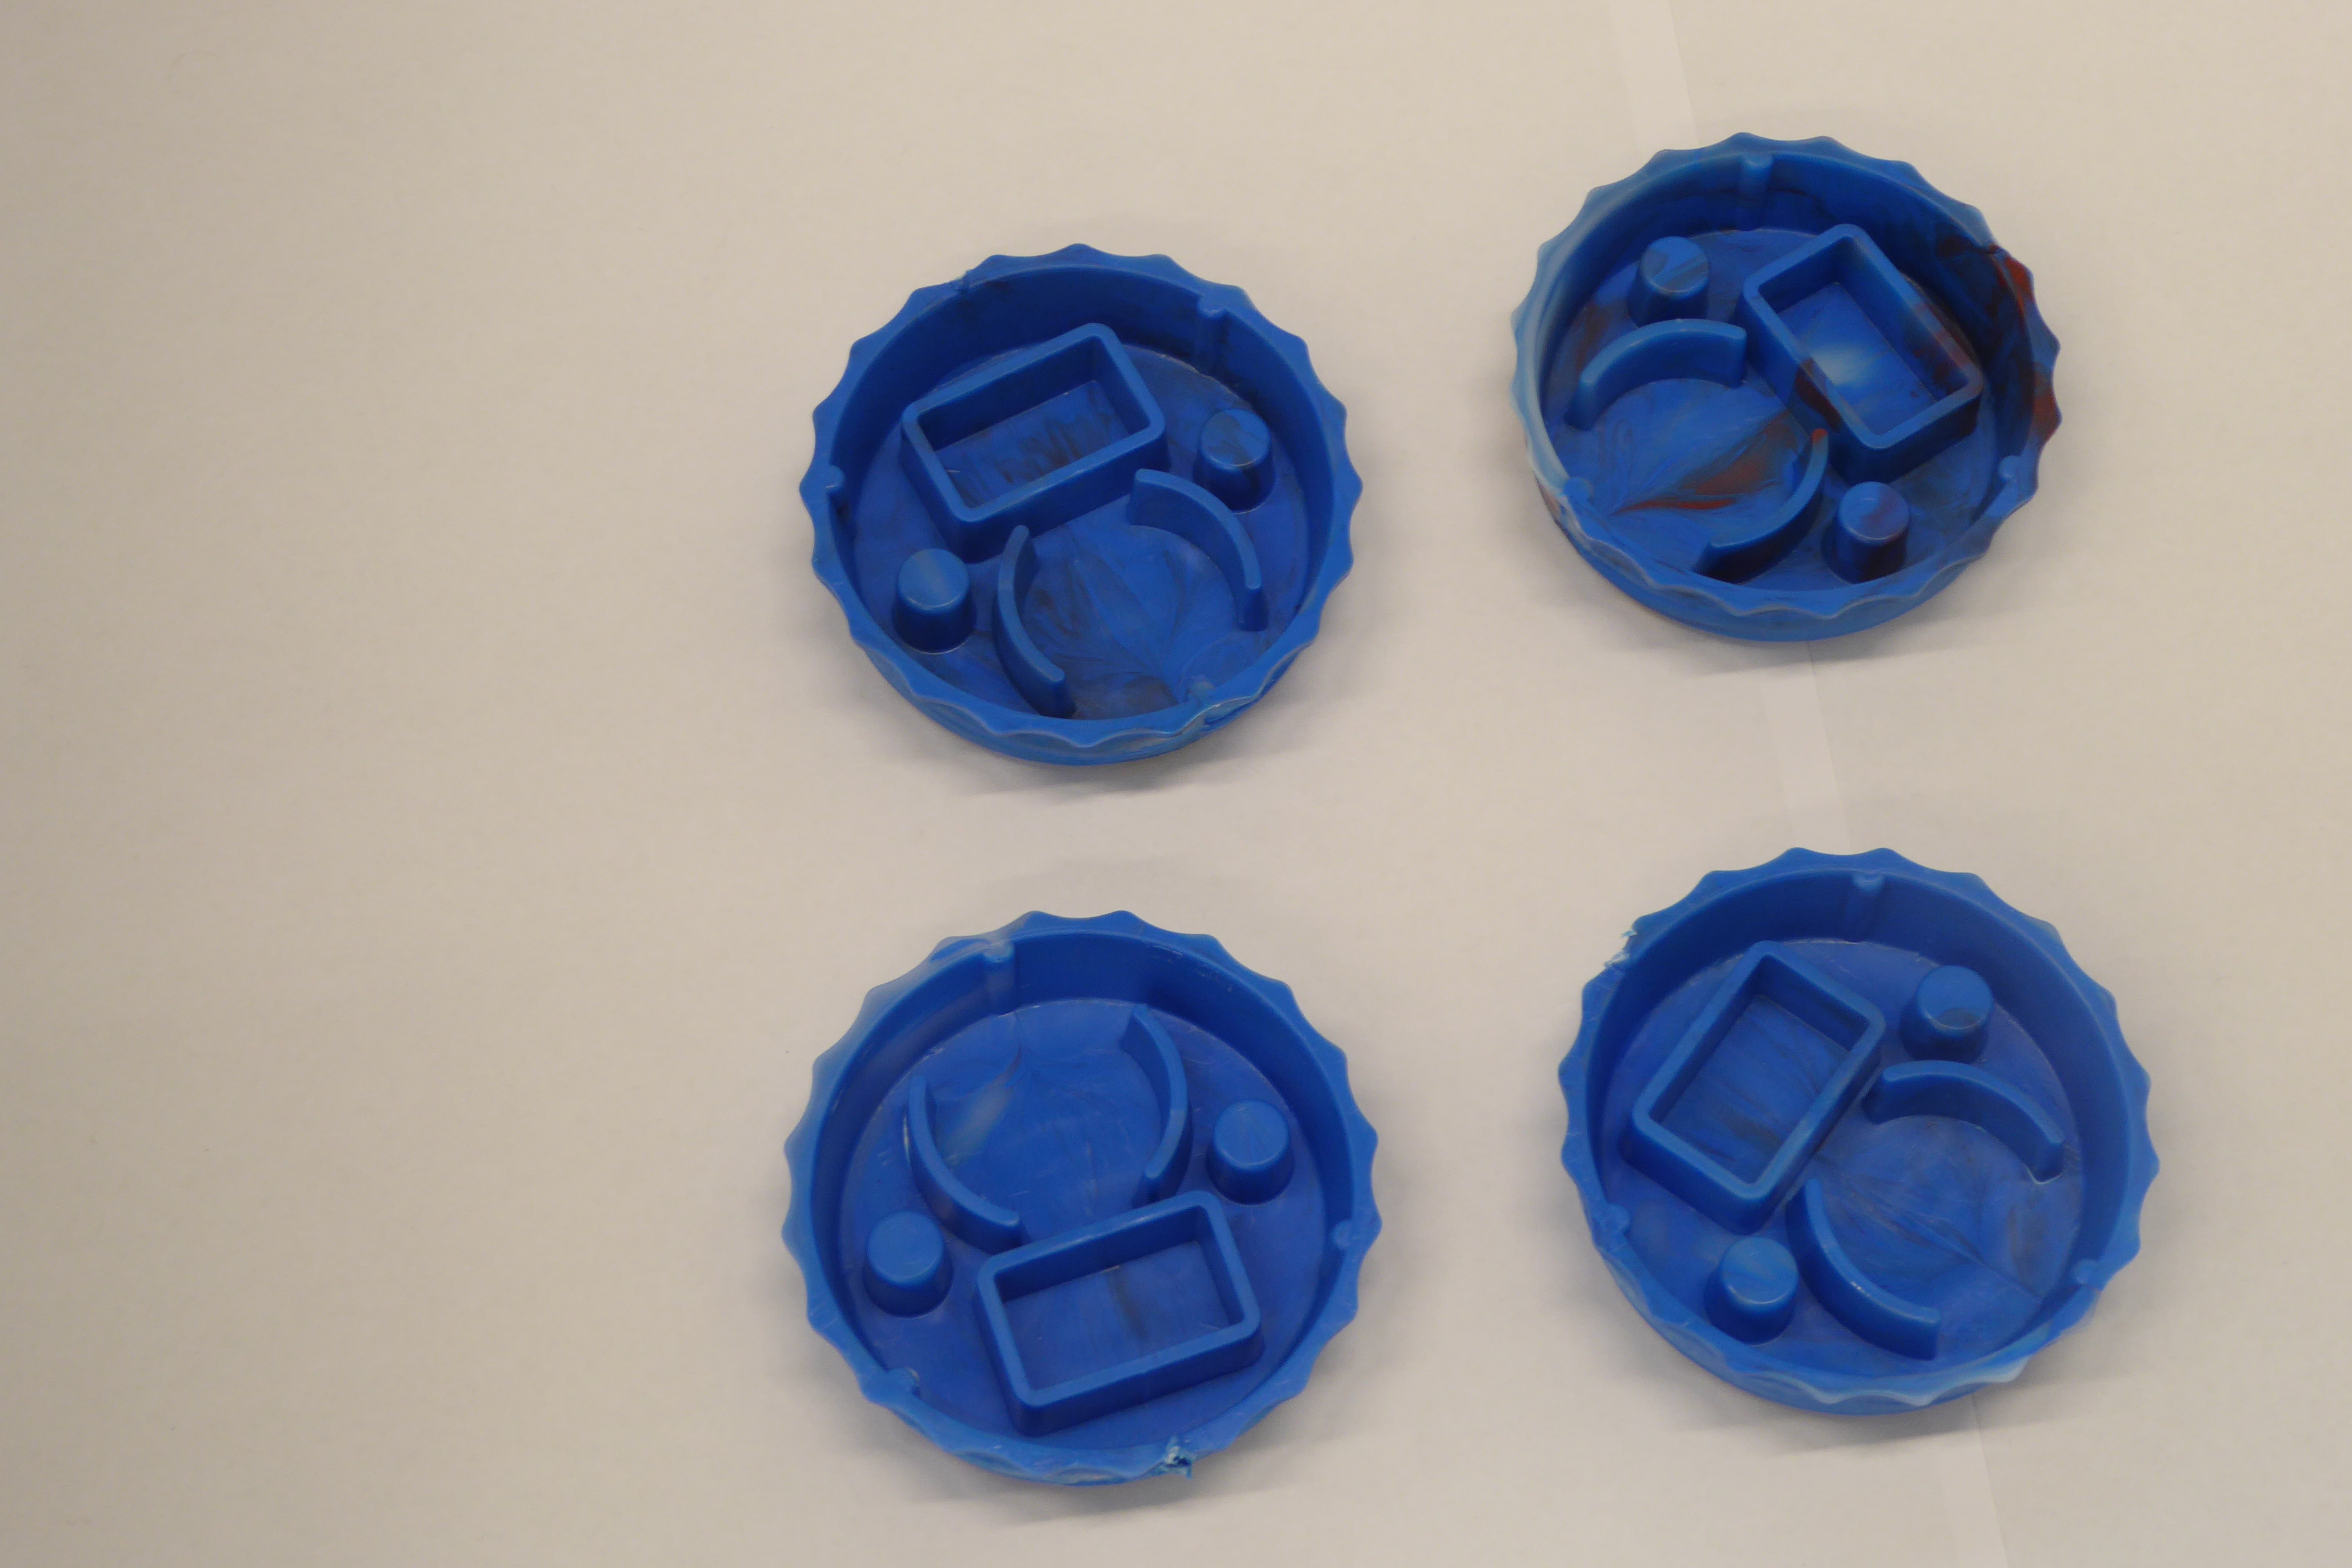
Label: Bottle Opener - Cover